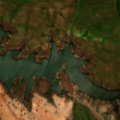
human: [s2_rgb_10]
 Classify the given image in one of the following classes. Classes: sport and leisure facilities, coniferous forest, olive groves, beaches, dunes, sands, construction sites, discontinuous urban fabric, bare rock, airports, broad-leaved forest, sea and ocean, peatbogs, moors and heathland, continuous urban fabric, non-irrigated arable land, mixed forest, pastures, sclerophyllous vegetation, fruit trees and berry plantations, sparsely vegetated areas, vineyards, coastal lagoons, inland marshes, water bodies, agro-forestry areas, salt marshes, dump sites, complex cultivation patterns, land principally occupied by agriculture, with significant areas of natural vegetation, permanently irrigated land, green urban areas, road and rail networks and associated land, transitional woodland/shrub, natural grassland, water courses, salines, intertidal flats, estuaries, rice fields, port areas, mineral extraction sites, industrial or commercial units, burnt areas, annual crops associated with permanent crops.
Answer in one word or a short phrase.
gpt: continuous urban fabric